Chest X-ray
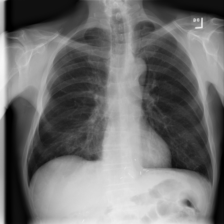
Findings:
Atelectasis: negative
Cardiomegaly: negative
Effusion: negative
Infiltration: negative
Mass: negative
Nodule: negative
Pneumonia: negative
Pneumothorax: negative
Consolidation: negative
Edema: negative
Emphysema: negative
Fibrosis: negative
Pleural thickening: negative
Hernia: negative